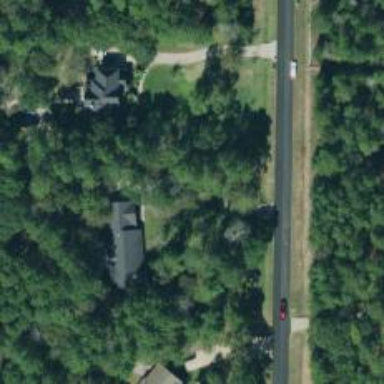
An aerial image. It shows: Driveway.